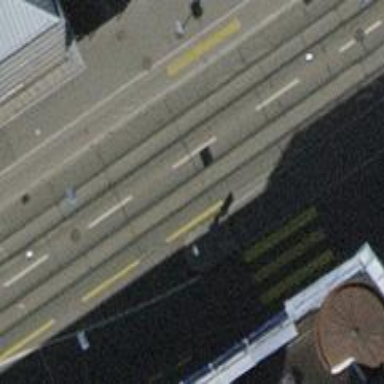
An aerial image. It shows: Tram crossing on the railway.